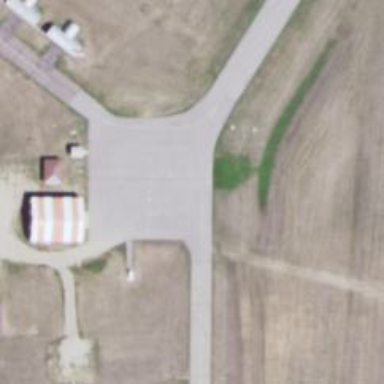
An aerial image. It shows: Apron at the airport.